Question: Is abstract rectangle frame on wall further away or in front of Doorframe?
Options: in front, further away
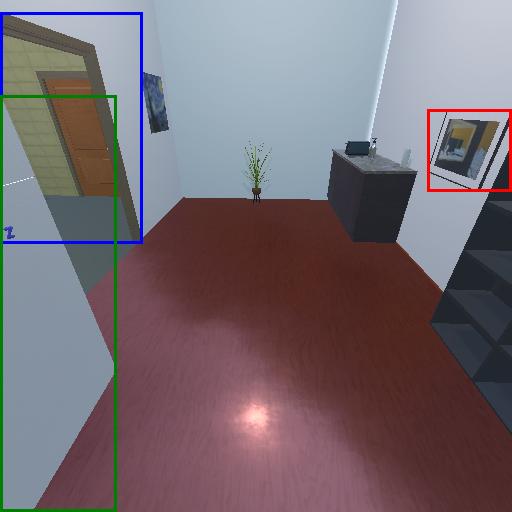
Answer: in front